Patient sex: F
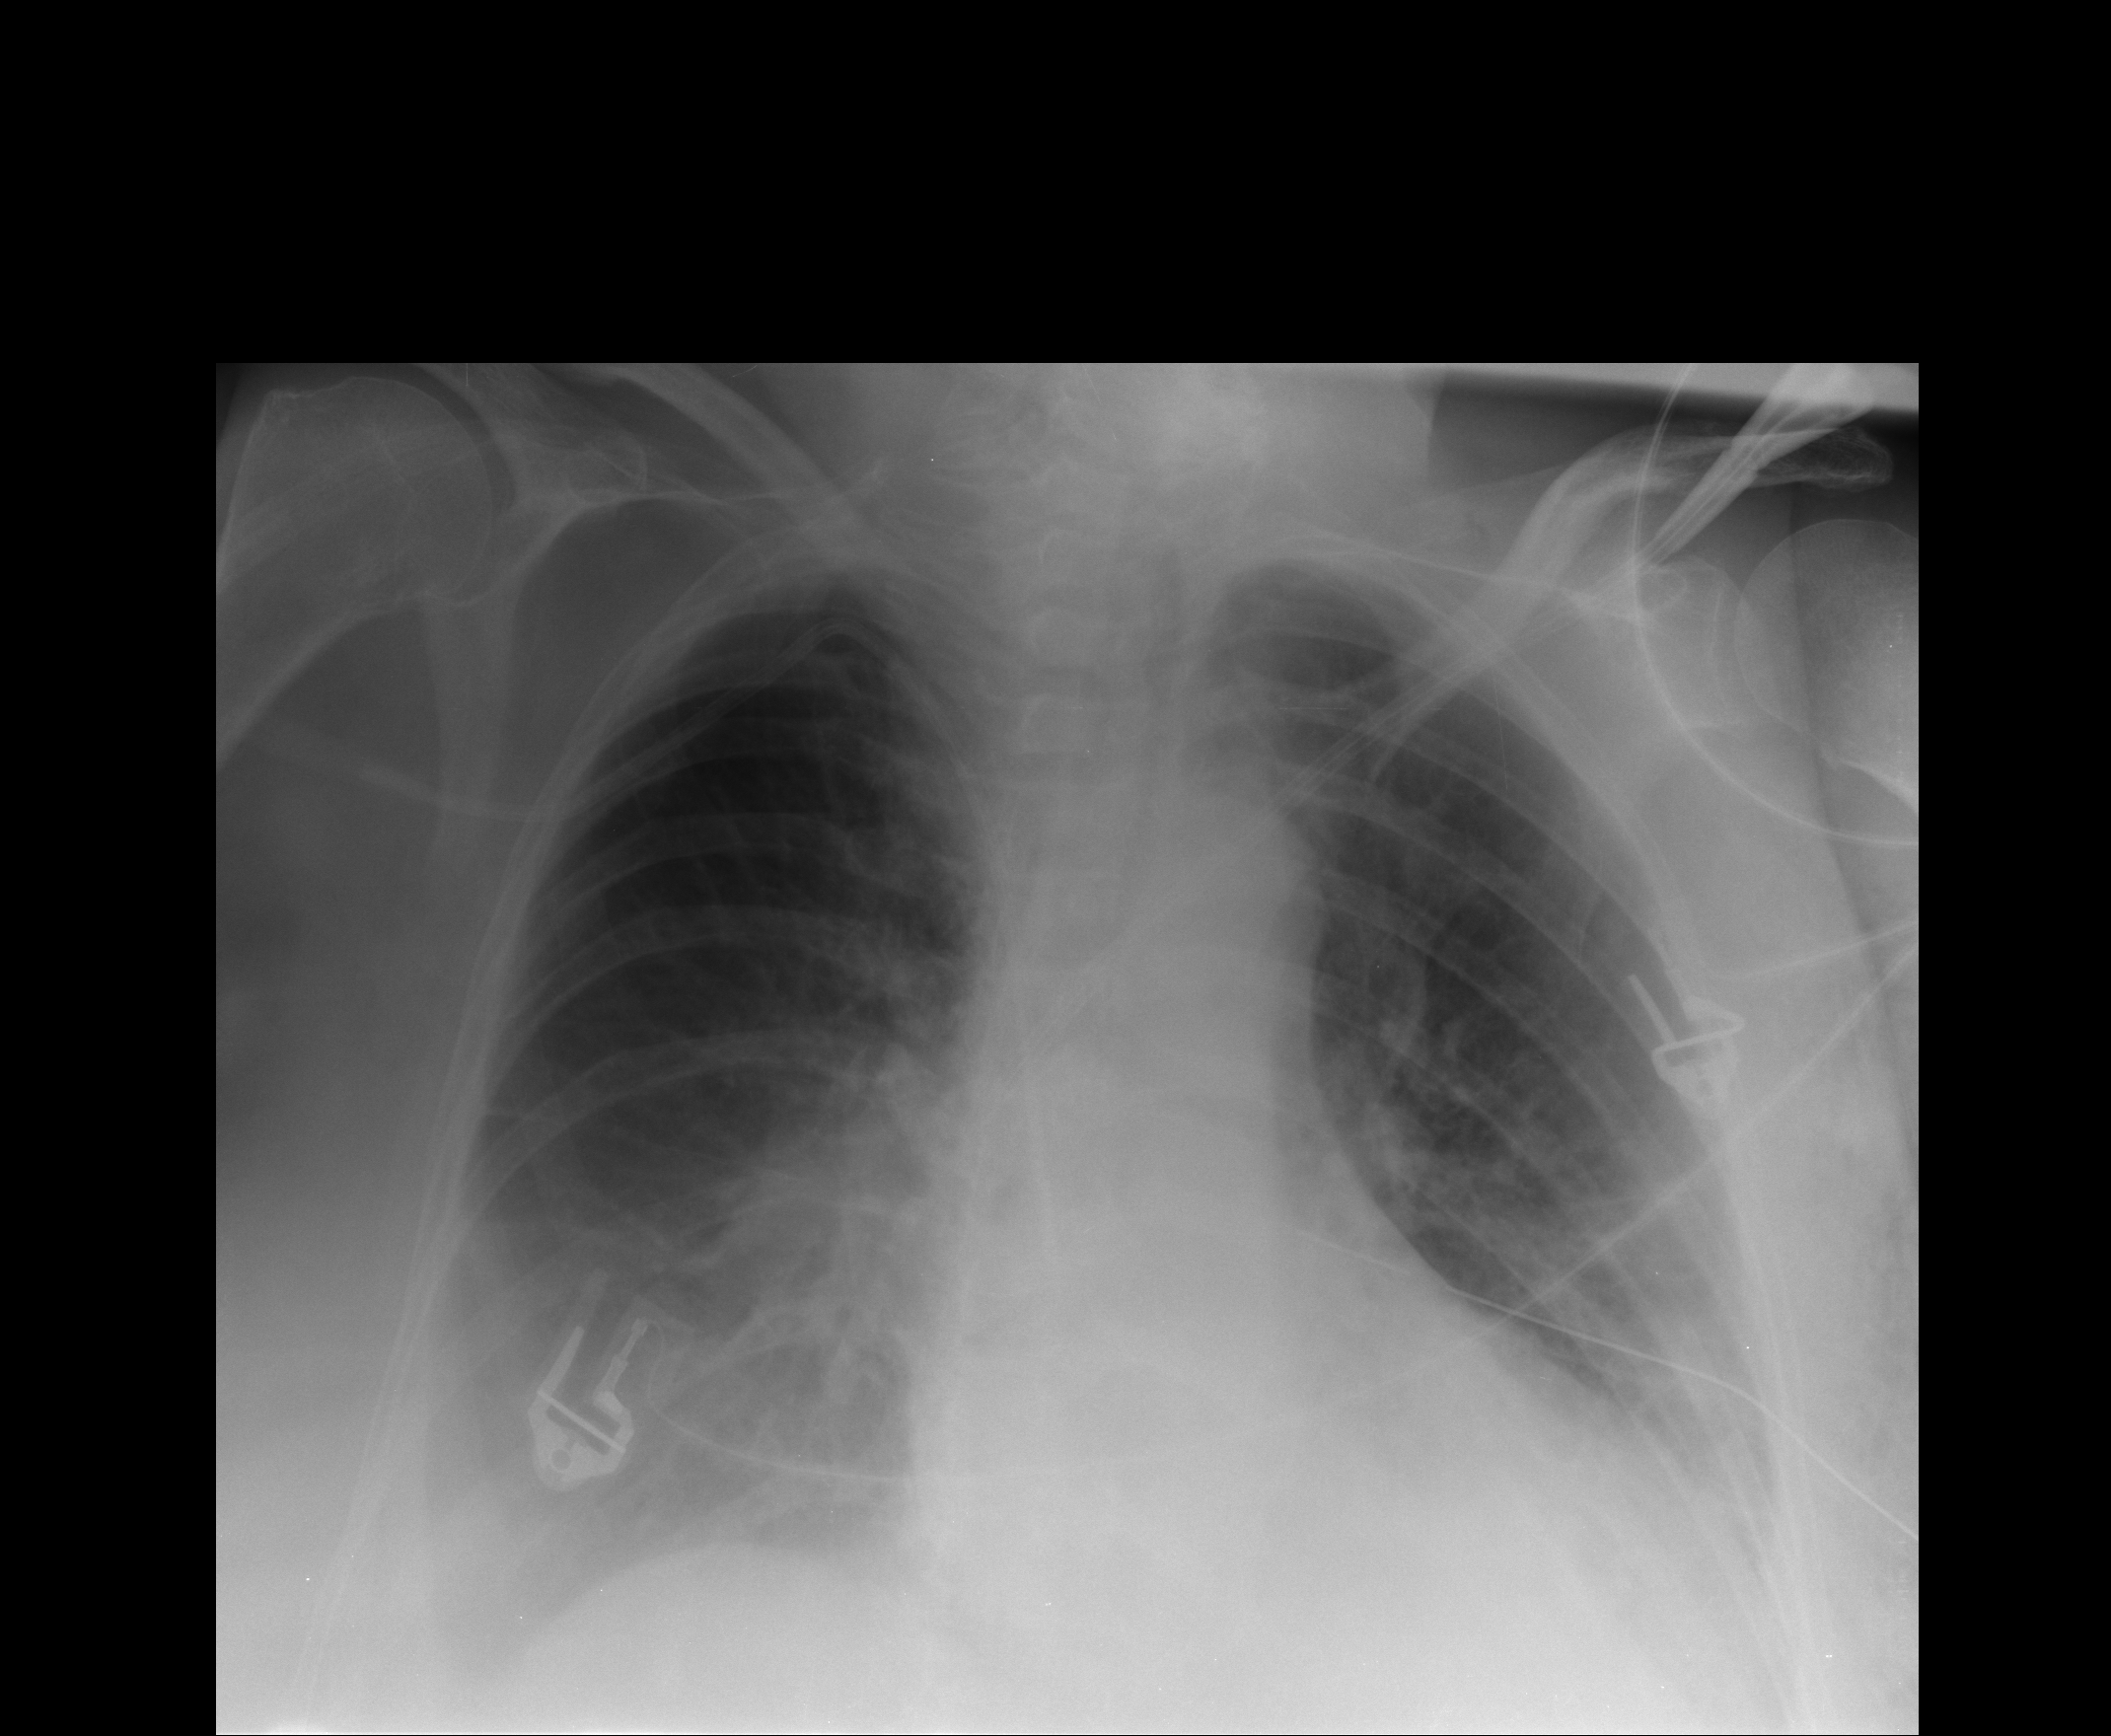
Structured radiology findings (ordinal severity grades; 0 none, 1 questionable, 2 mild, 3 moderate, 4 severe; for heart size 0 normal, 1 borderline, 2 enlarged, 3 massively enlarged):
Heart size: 1
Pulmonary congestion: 2
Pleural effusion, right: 2
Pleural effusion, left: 2
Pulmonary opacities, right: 1
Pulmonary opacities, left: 0
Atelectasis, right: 0
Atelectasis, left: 0